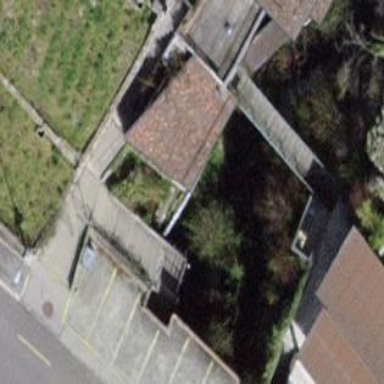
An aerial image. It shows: Building.